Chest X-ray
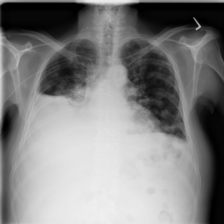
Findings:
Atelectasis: negative
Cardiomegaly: negative
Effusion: positive
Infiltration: negative
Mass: negative
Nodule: negative
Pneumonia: negative
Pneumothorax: negative
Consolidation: negative
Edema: negative
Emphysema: negative
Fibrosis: negative
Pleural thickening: negative
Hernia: negative